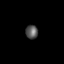
Tissue: lung
Cell type: T cells
Senescence score: 0.2156
Nuclear area (px): 166
Mean DAPI intensity: 87.488